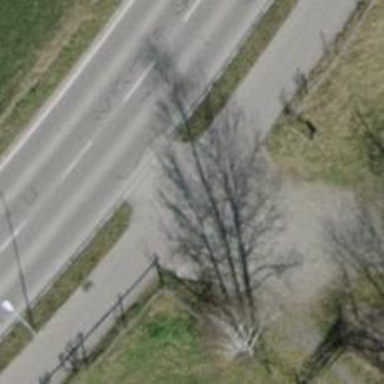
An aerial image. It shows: Asphalt path that serves as sidewalk.